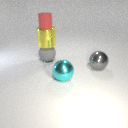
large cyan metal sphere to the left of large gray metal sphere